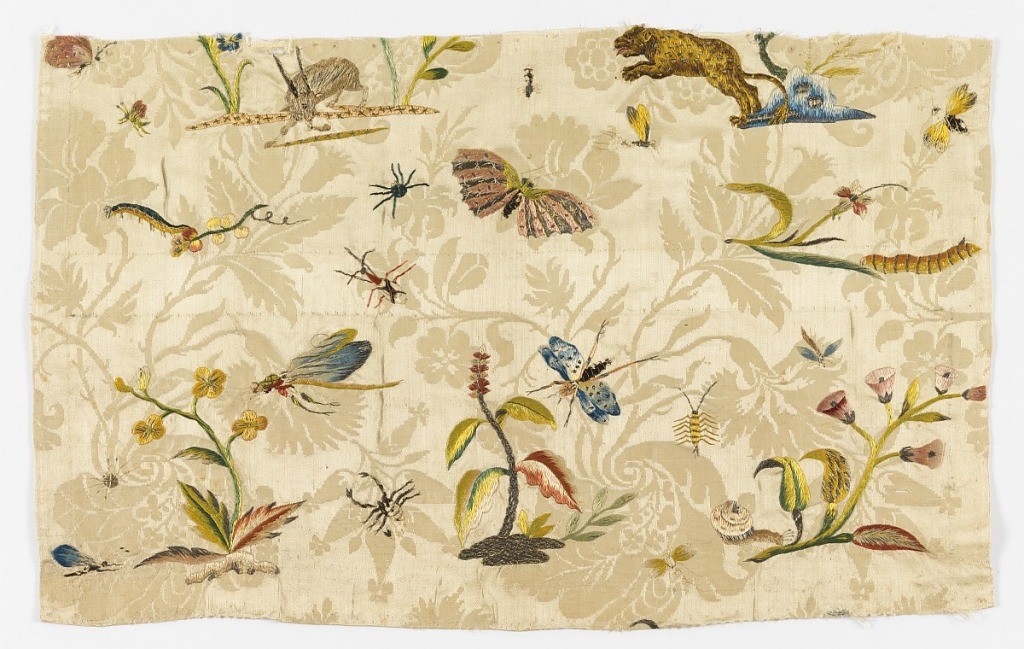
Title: Fragment
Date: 18th century
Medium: silk, metallic thread Technique: embroidery on damask
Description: Cream-white damask embroidered with silk and metallic thread in a fantastic design of animals, insects and flowers.